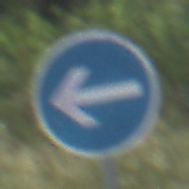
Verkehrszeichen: VorgeschriebeneFahrtrichtungHierLinks
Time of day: Midday
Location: Outdoor (Nature)
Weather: PartlyCloudy
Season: NotSpecified
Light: Natural